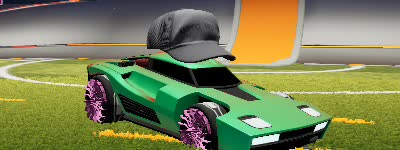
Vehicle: breakout